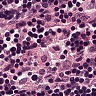
Metastatic tissue present: no